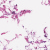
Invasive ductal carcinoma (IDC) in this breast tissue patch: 0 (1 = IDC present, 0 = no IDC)